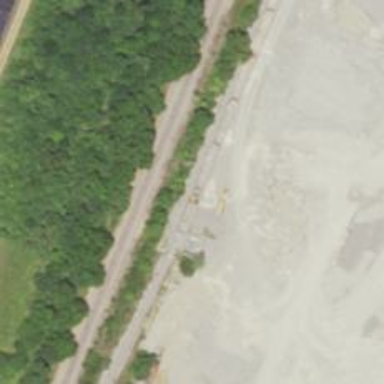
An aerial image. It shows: Railway yard used for servicing trains.